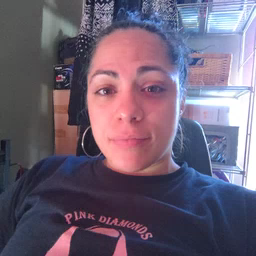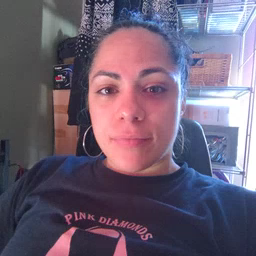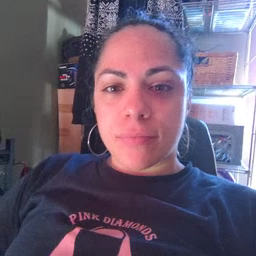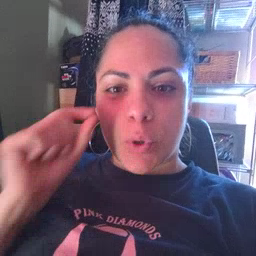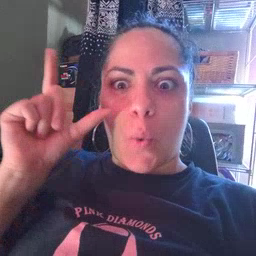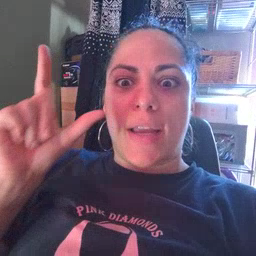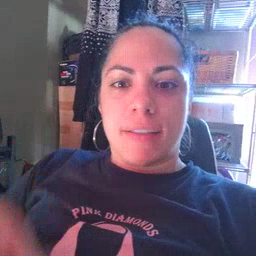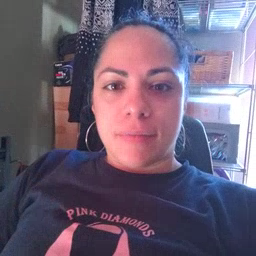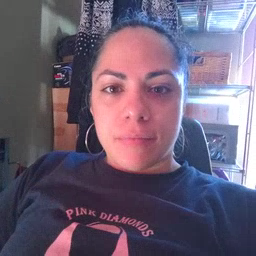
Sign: awake